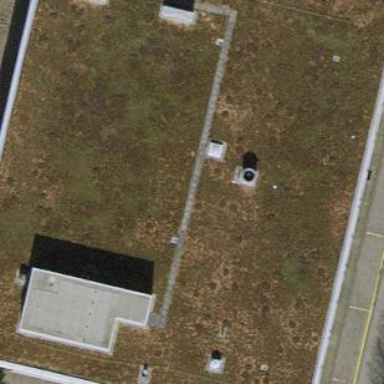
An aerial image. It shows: School building.